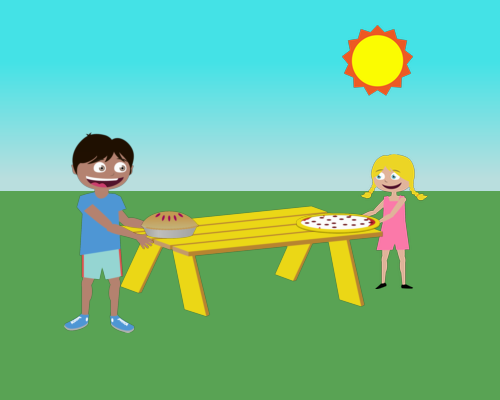
top right there is a small sun middle scene a yellow bench from left of yellow bench a boy holding pie on yellow bench from right side a girl facing left holding large pizza on yellow bench